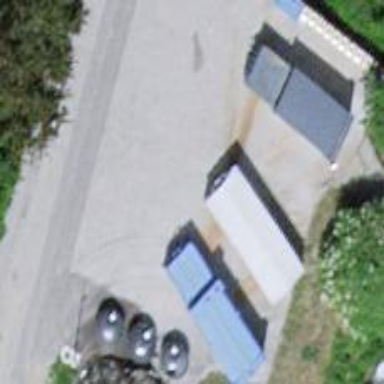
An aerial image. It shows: Recycling container at amenity designated for recycling.